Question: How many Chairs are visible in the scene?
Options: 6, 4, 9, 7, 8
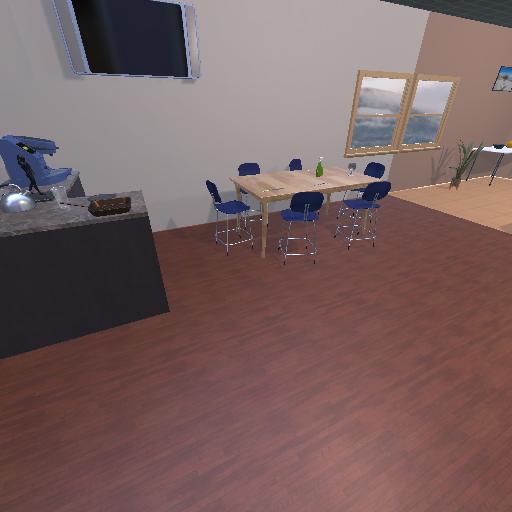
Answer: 6